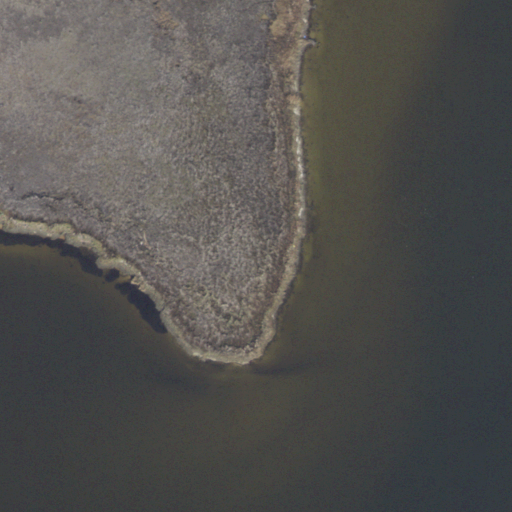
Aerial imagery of cape in Alabama named Grassy Point containing open water and herbaceous wetlands